Interaction volume radius: 5 \u00c5
Interaction volume height: 35 \u00c5
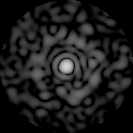
Disorder parameter: 0.8367